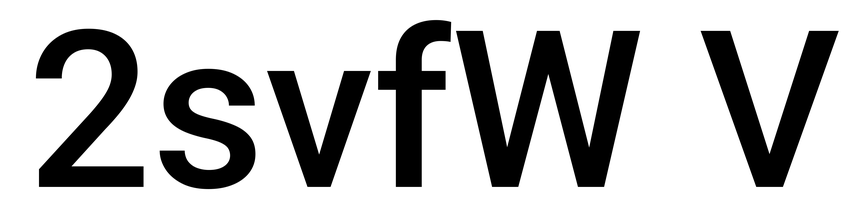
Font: Roboto_Medium